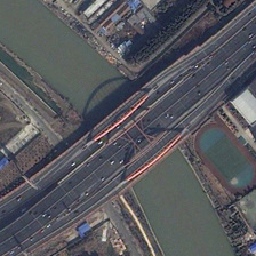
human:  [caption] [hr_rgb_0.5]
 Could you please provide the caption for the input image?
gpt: Beside the broad bridge, there is a red and green amusement park.

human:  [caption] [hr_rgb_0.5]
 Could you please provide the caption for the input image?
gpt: There is a red and green playground beside a wide bridge.

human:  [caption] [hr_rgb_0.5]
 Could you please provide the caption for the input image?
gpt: Beside the broad bridge is a red and green playground.

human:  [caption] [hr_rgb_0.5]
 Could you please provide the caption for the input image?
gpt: There are many cars and ironware on the wide bridge.

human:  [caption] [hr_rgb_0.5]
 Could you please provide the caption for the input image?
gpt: There are many cars and an iron object on the wide bridge.